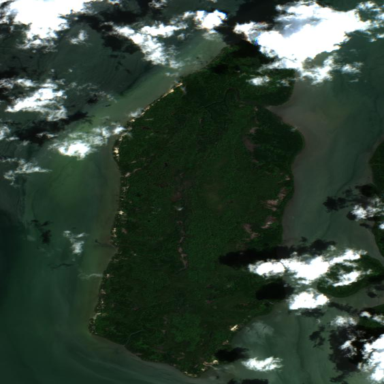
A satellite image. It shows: Island with natural coastline.